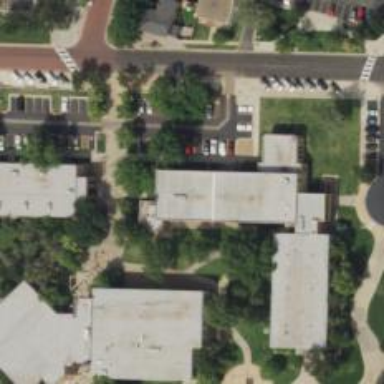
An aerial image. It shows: College building.